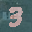
Label: 3